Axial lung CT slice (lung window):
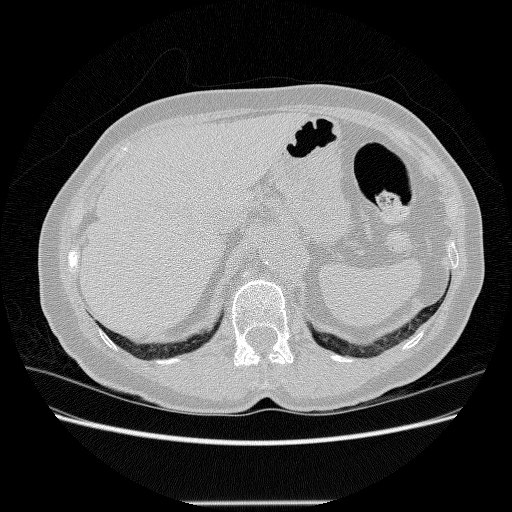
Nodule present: no